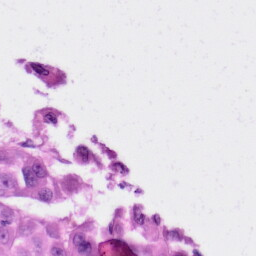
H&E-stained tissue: Skin